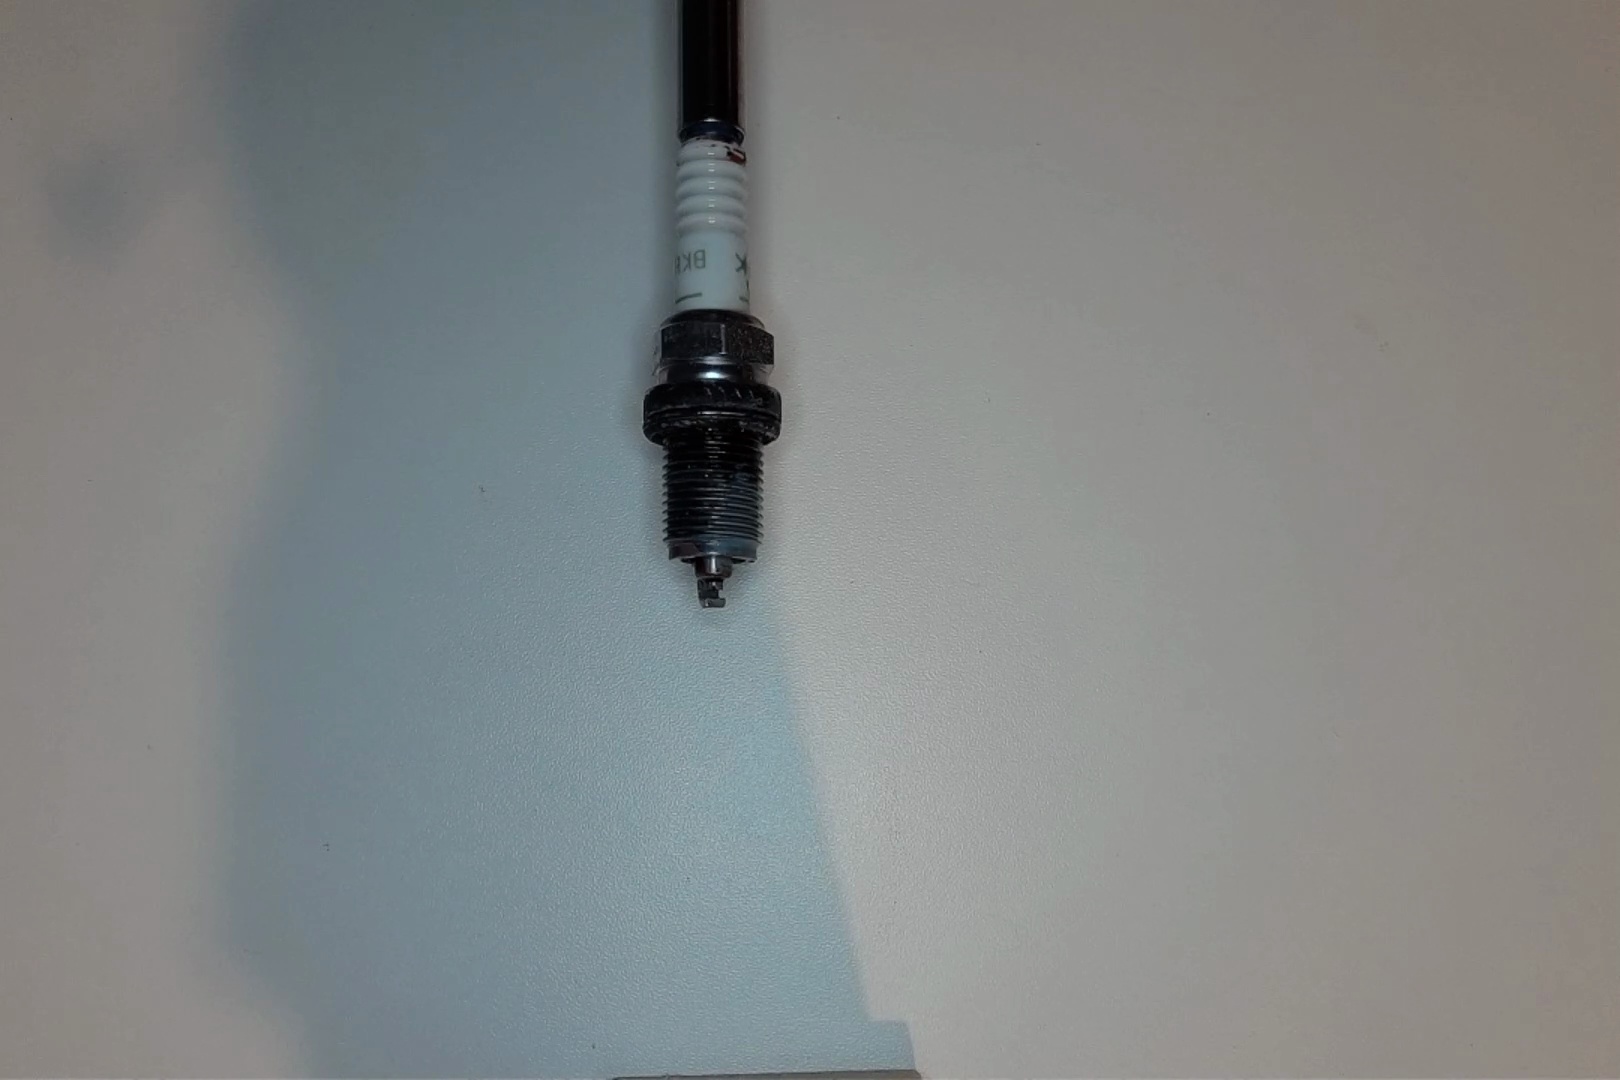
Label: anomaly